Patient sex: M
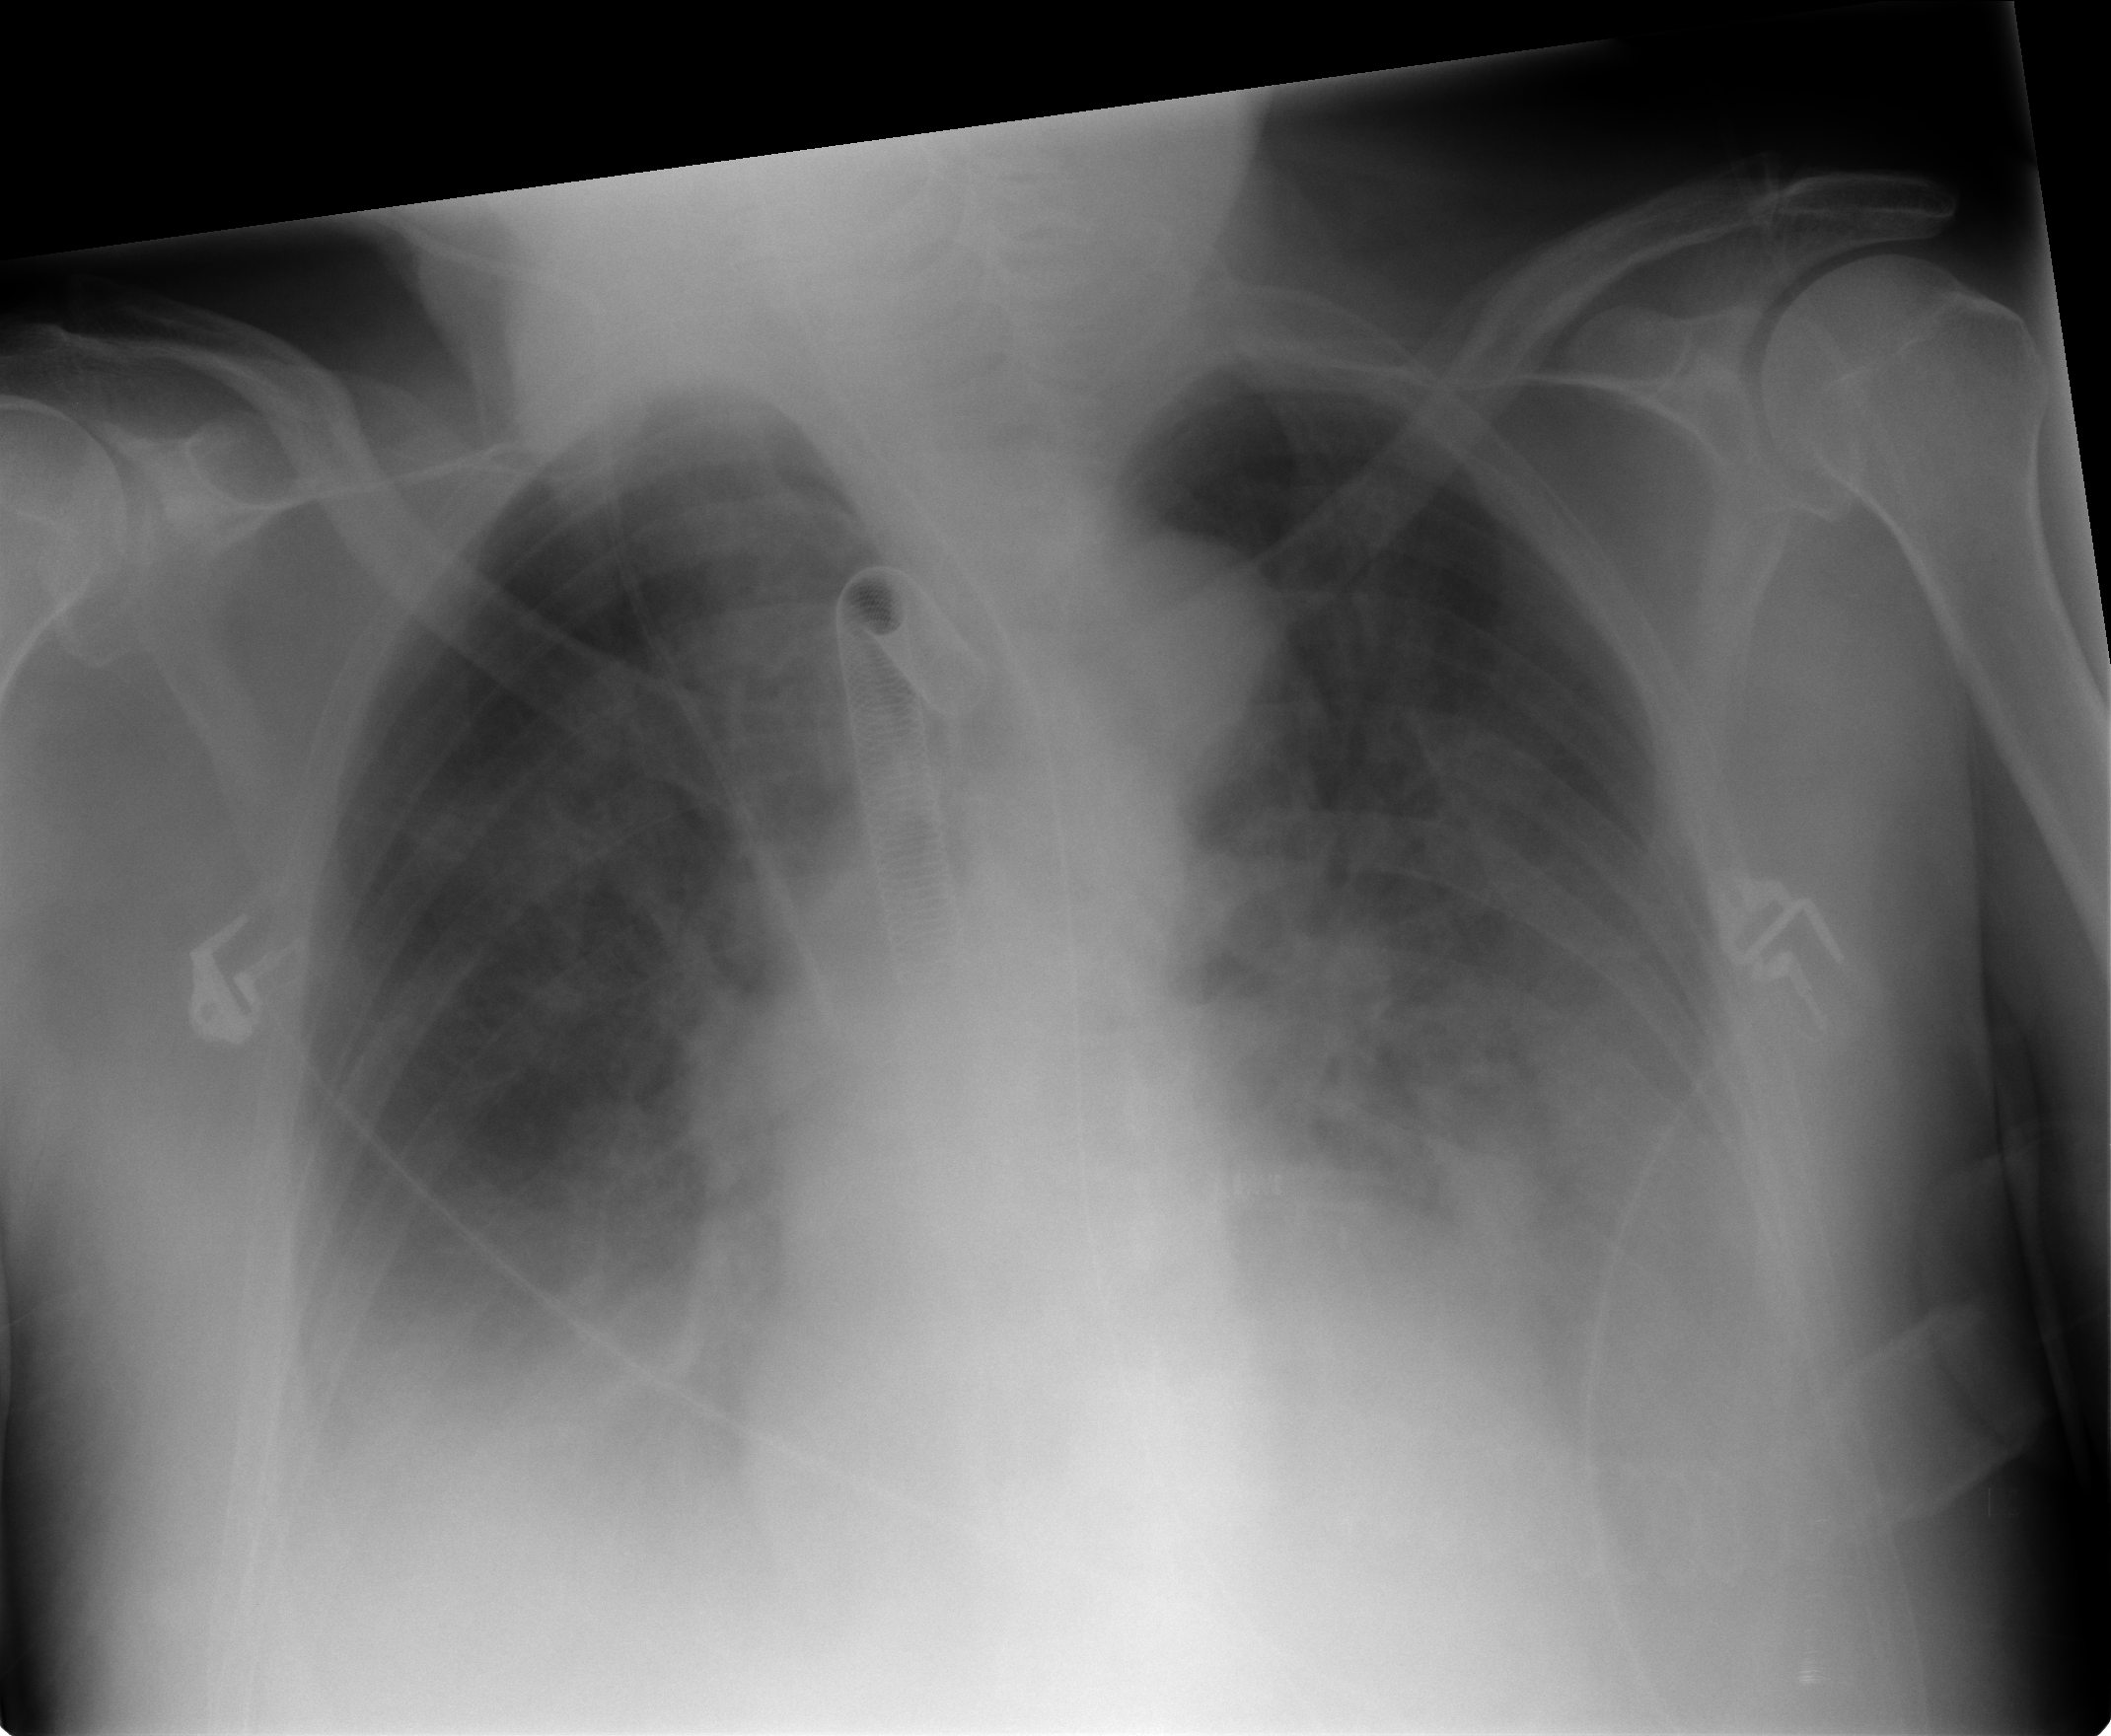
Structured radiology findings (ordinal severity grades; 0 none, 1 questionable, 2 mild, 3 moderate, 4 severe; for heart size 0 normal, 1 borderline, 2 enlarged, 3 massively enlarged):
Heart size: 0
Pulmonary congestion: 2
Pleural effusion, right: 2
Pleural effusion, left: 2
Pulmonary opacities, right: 0
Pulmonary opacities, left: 1
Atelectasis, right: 2
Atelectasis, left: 2